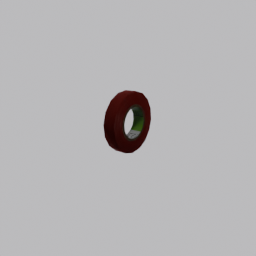
Label: tools